二年级 · 度量几何学
写出角的各部分的名称。

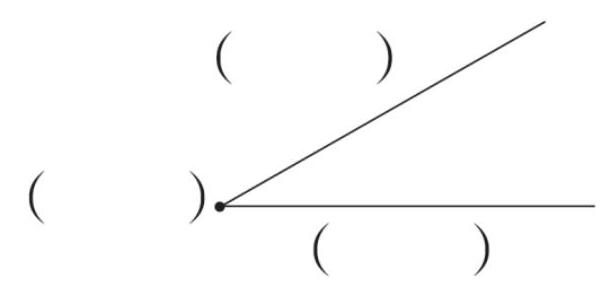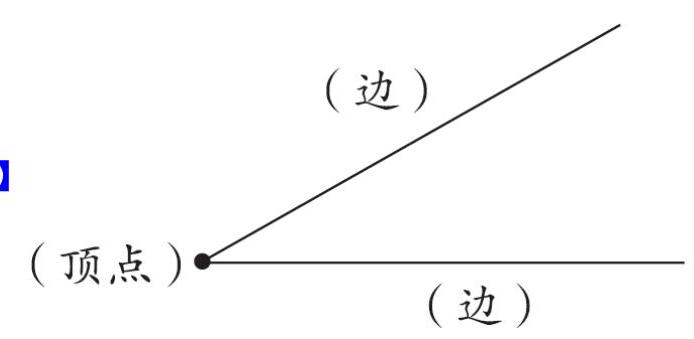
答案:
解析: